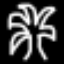
Label: palm tree